Question: I'm trying to setup IntelliJ Idea for PredictionIO engine development in Scala. I'm following the <URL> step by step. However, I am unable to build the project due to missing SDK.

I have JDK installed. Should I point to this SDK there? Thanks for help!
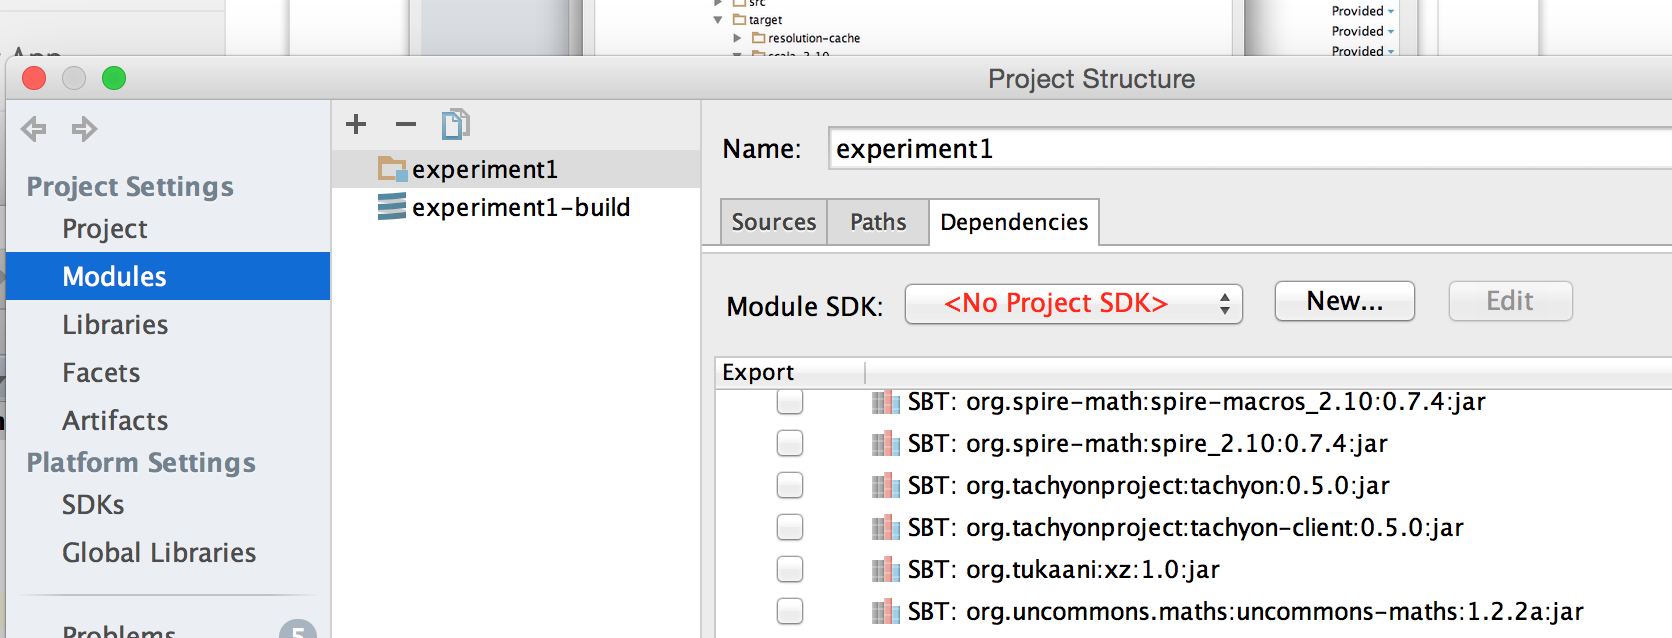
Answer: I think it is because the SDK of Scala is missing. Installing the plugin of Scala in IntelliJ is not enough. There are two ways to solve this:
1. Install Scala in your computer and fill the right path of Scala in the field of SDK of Scala in IntelliJ.
2. Use IntelliJ to download the SDK of Scala. You can find the download button in the "project settings".
Please comment if you need more clarification.